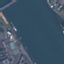
Land use / land cover: River